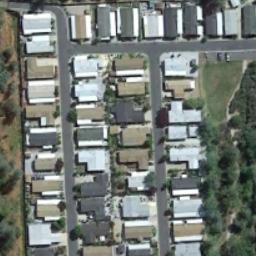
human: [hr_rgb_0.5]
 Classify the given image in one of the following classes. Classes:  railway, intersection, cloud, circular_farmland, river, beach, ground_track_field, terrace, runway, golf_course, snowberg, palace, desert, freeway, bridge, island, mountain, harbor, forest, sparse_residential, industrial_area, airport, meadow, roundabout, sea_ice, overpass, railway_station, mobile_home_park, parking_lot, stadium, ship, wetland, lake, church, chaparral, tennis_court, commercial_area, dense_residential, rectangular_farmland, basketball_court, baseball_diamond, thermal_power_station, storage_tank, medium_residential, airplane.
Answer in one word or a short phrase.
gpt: mobile_home_park